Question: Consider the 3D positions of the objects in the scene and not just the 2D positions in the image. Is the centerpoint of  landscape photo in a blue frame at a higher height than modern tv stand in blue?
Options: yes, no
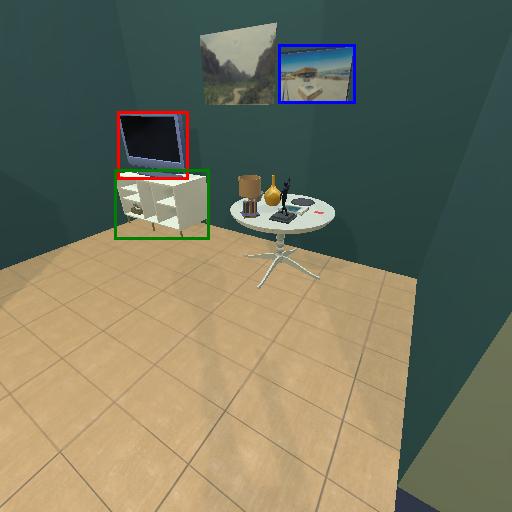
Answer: yes